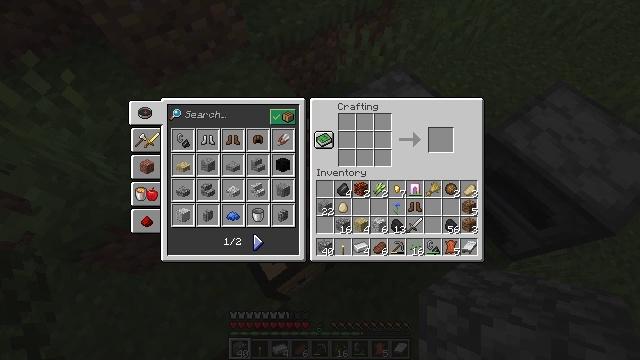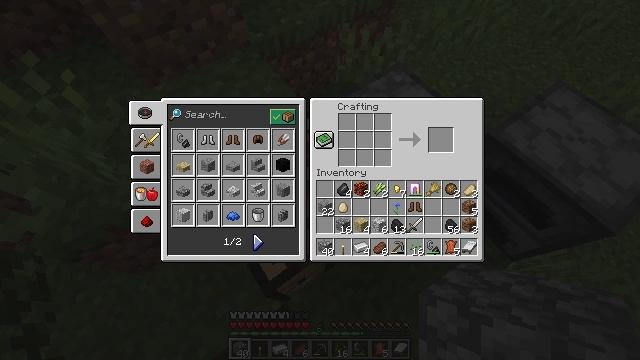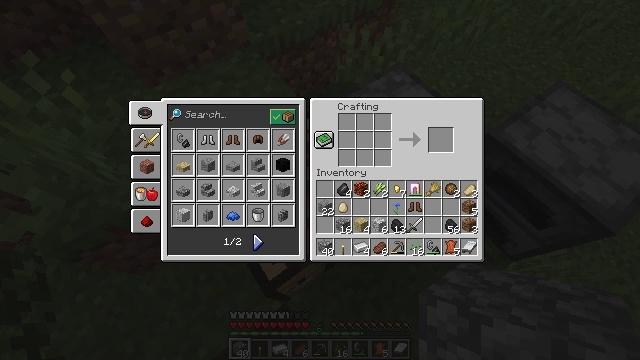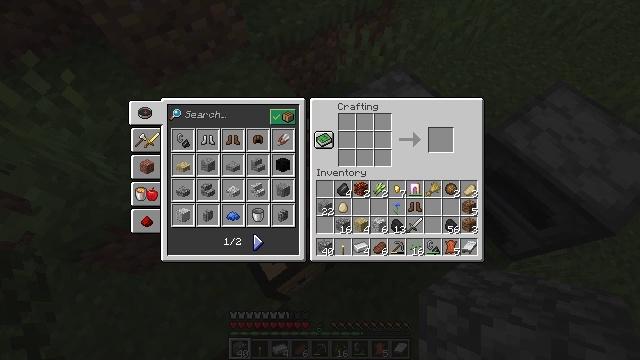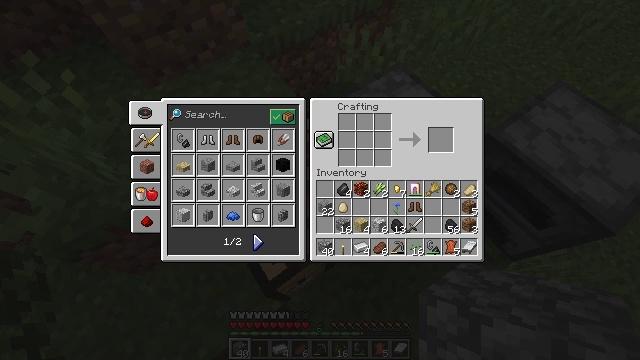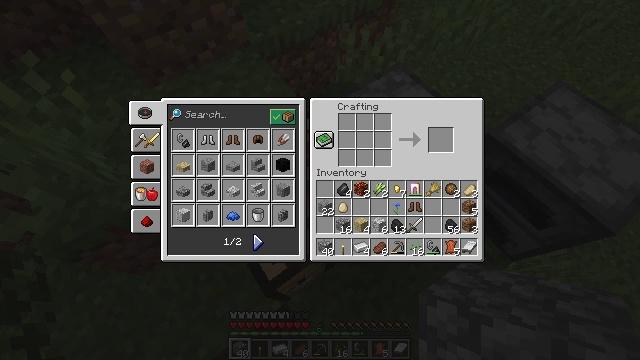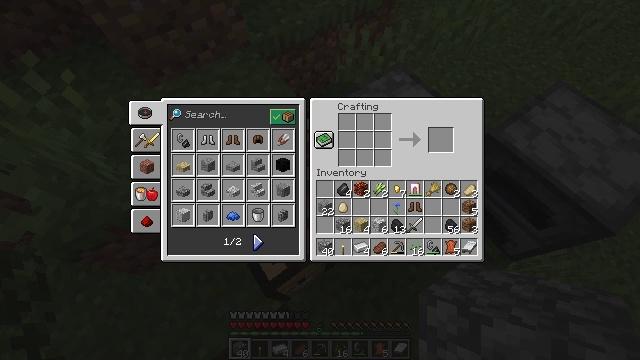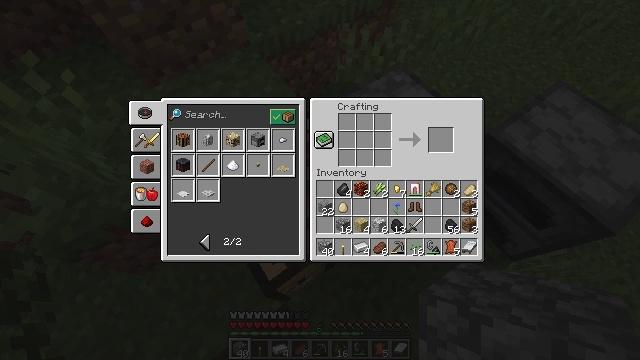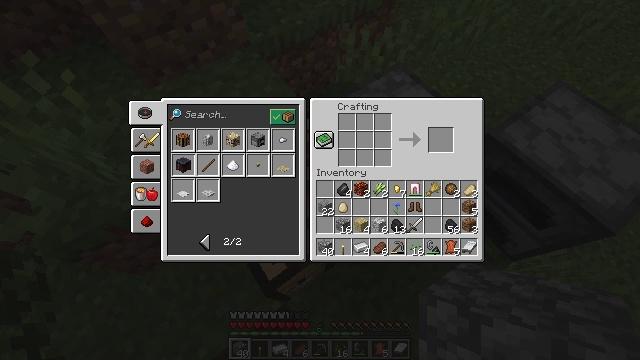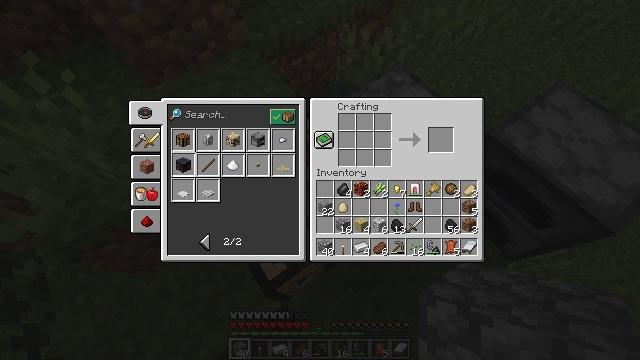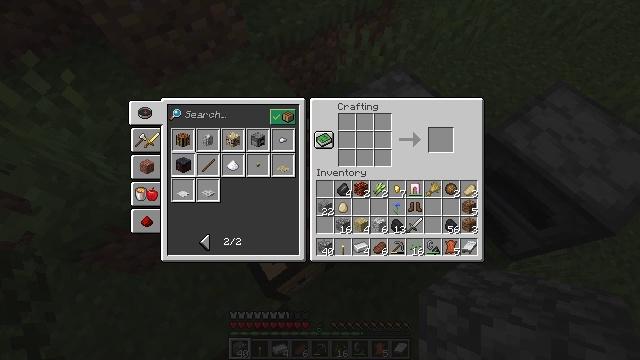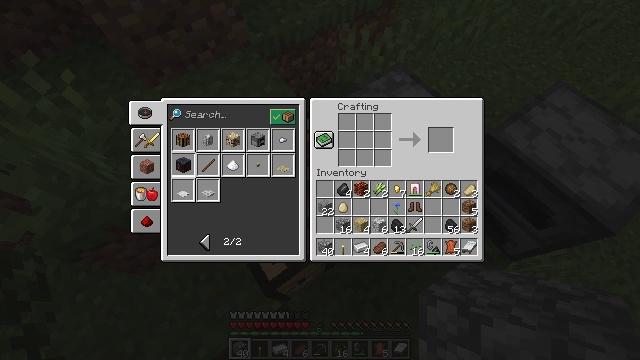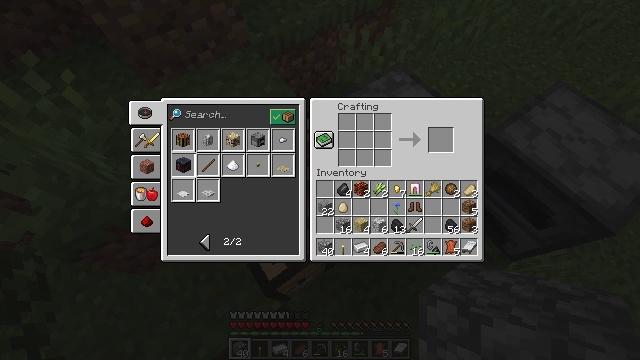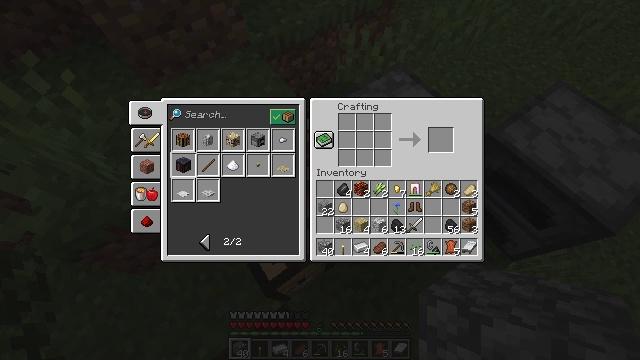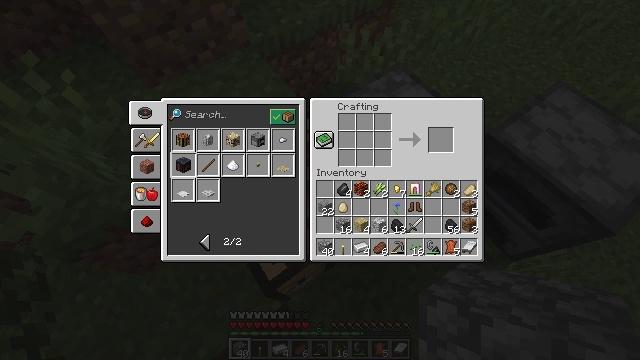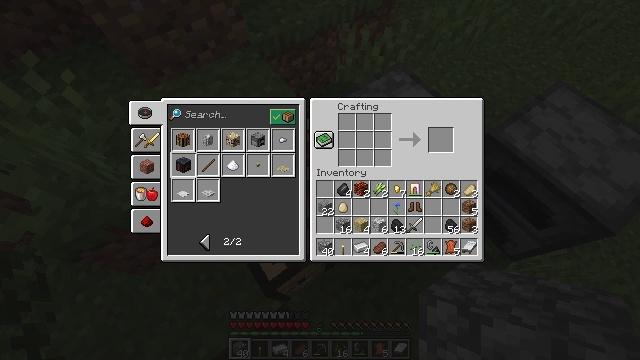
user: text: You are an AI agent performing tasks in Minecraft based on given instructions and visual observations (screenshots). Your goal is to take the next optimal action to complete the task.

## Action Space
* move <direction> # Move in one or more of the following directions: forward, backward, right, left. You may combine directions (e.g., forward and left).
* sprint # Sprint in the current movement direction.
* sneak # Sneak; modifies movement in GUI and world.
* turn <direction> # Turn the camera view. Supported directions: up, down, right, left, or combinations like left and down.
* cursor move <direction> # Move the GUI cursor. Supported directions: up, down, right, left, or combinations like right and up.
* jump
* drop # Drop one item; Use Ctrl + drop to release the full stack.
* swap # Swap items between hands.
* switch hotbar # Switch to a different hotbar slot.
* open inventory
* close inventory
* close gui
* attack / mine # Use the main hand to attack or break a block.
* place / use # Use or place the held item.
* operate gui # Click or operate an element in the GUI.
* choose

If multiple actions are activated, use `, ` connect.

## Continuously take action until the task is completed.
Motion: motion action
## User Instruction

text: Collect oak log for crafting.
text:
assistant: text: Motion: no_op
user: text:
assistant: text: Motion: no_op
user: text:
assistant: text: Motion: no_op
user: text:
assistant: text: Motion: no_op
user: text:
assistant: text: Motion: no_op
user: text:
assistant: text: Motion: no_op
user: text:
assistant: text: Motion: attack / mine
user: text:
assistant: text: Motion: attack / mine
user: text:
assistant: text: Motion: attack / mine
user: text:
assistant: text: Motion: no_op
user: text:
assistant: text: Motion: no_op
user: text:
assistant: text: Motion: no_op
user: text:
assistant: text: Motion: no_op
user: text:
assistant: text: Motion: no_op
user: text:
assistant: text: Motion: no_op
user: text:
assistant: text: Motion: no_op
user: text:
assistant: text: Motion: no_op
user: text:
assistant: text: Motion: no_op
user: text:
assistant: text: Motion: no_op
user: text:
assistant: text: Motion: no_op
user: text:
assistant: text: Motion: no_op
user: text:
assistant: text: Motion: no_op
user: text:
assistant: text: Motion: no_op
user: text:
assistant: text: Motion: no_op
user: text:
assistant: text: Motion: no_op
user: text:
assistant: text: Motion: no_op
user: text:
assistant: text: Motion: no_op
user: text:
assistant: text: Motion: move forward
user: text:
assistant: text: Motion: move forward
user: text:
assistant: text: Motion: move forward